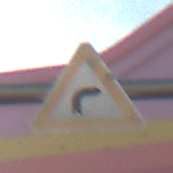
Verkehrszeichen: KurveRechts
Umgebung: Outdoor, Special
Tageszeit: MorningAfternoon
Wetter: PartlyCloudy
Licht: Natural
Jahreszeit: NotSpecified
Kontrast: HighContrast